Question: It has been so long since I've worked with webforms I've forgot how to gain access to the underlying data to get the column value so that I can set the current request for a specific product to the page title.
I've got a detailsview on a webforms page and I need to get the value of a column named Title.
How should I go about doing this?
I'm sure it is because I'm in the Page_Load event.
Any suggestions?
'''
protected void Page_Load(object sender, EventArgs e)
{
DataSet ds = GetDS(this.ObjectDataSourceItem);
if (ds != null)
{
string title = ds.Tables[0].Columns["Title"].ToString();
this.Page.Title = title;
}
}
private DataSet GetDS(ObjectDataSource ods)
{
DataSet ds = new DataSet();
DataView dv = (DataView)ods.Select();
if (dv != null && dv.Count > 0)
{
DataTable dt = dv.ToTable();
ds.Tables.Add(dt);
}
return ds;
}
'''
My error is Invalid cast exception.
Here is a snapshot of my error:

---
The correct way to gain access to the underlying object, my custom object name Item.
'''
private Item GetItem(ObjectDataSource ods)
{
Item itm = null;
object[] iObjs = (object[])ods.Select();
for (int i = 0; i < iObjs.Length; i++)
{
itm = (Item)iObjs[i];
}
return itm;
}
'''
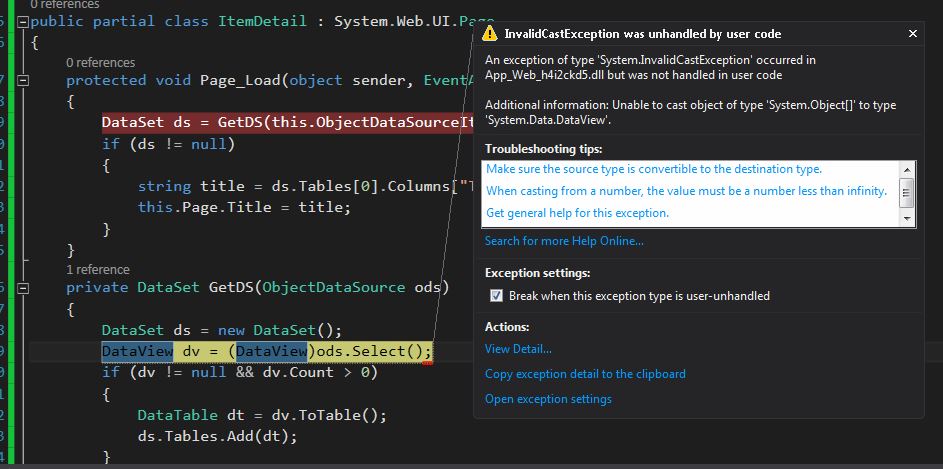
Answer: From <URL>:
'ObjectDataSource.Select' doesn't have to return a 'DataView' type. From the method signature, it returns an 'IEnumerable'. From your debugger screenshot, you can see that it is an array of objects. You just need to iterate over the array to get to the value buried underneath.